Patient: sex M, age 47
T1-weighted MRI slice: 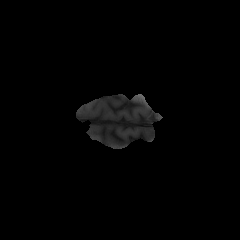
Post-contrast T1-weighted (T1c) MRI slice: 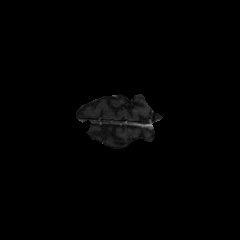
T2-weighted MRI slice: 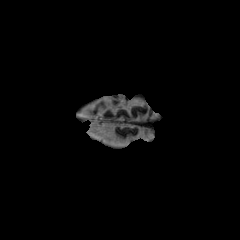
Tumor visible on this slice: no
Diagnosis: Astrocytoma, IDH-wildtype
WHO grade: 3